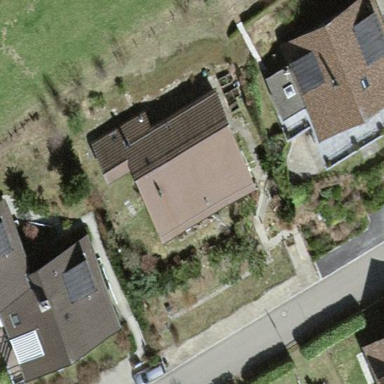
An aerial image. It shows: Simple and straightforward house.